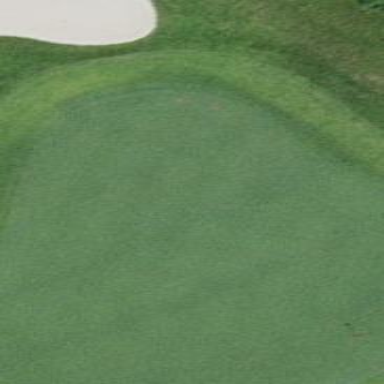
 ideal for leisure and sports activities."